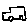
Label: car